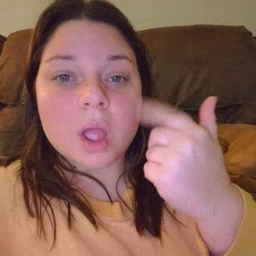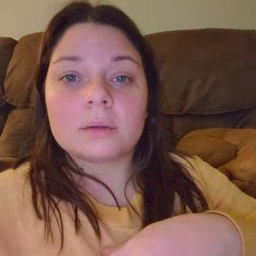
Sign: cry